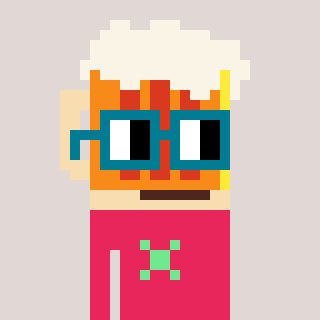
a pixel art character with square dark green glasses, a beer-shaped head and a redpinkish-colored body on a warm background